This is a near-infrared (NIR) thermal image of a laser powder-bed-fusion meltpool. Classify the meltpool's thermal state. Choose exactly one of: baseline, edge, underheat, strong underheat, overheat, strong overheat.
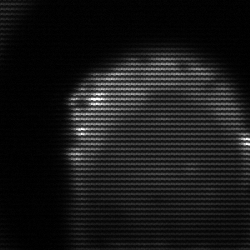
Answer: edge